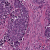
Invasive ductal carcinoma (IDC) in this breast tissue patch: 1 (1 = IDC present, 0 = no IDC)